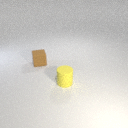
small yellow rubber cylinder to the right of small brown rubber cube